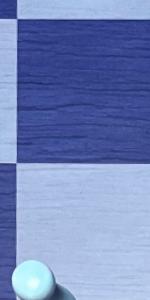
Label: Empty